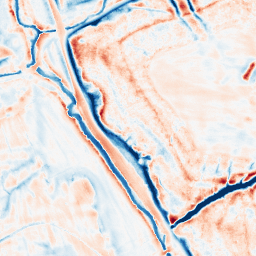
Category: edge_preserving
Decomposition family: bilateral
Decomposition parameters: d: 21
sigma_color: 50
sigma_space: 50
Upsampling method: edge_directed
Upsampling parameters: scale: 4
Upsampling scale: 4